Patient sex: M
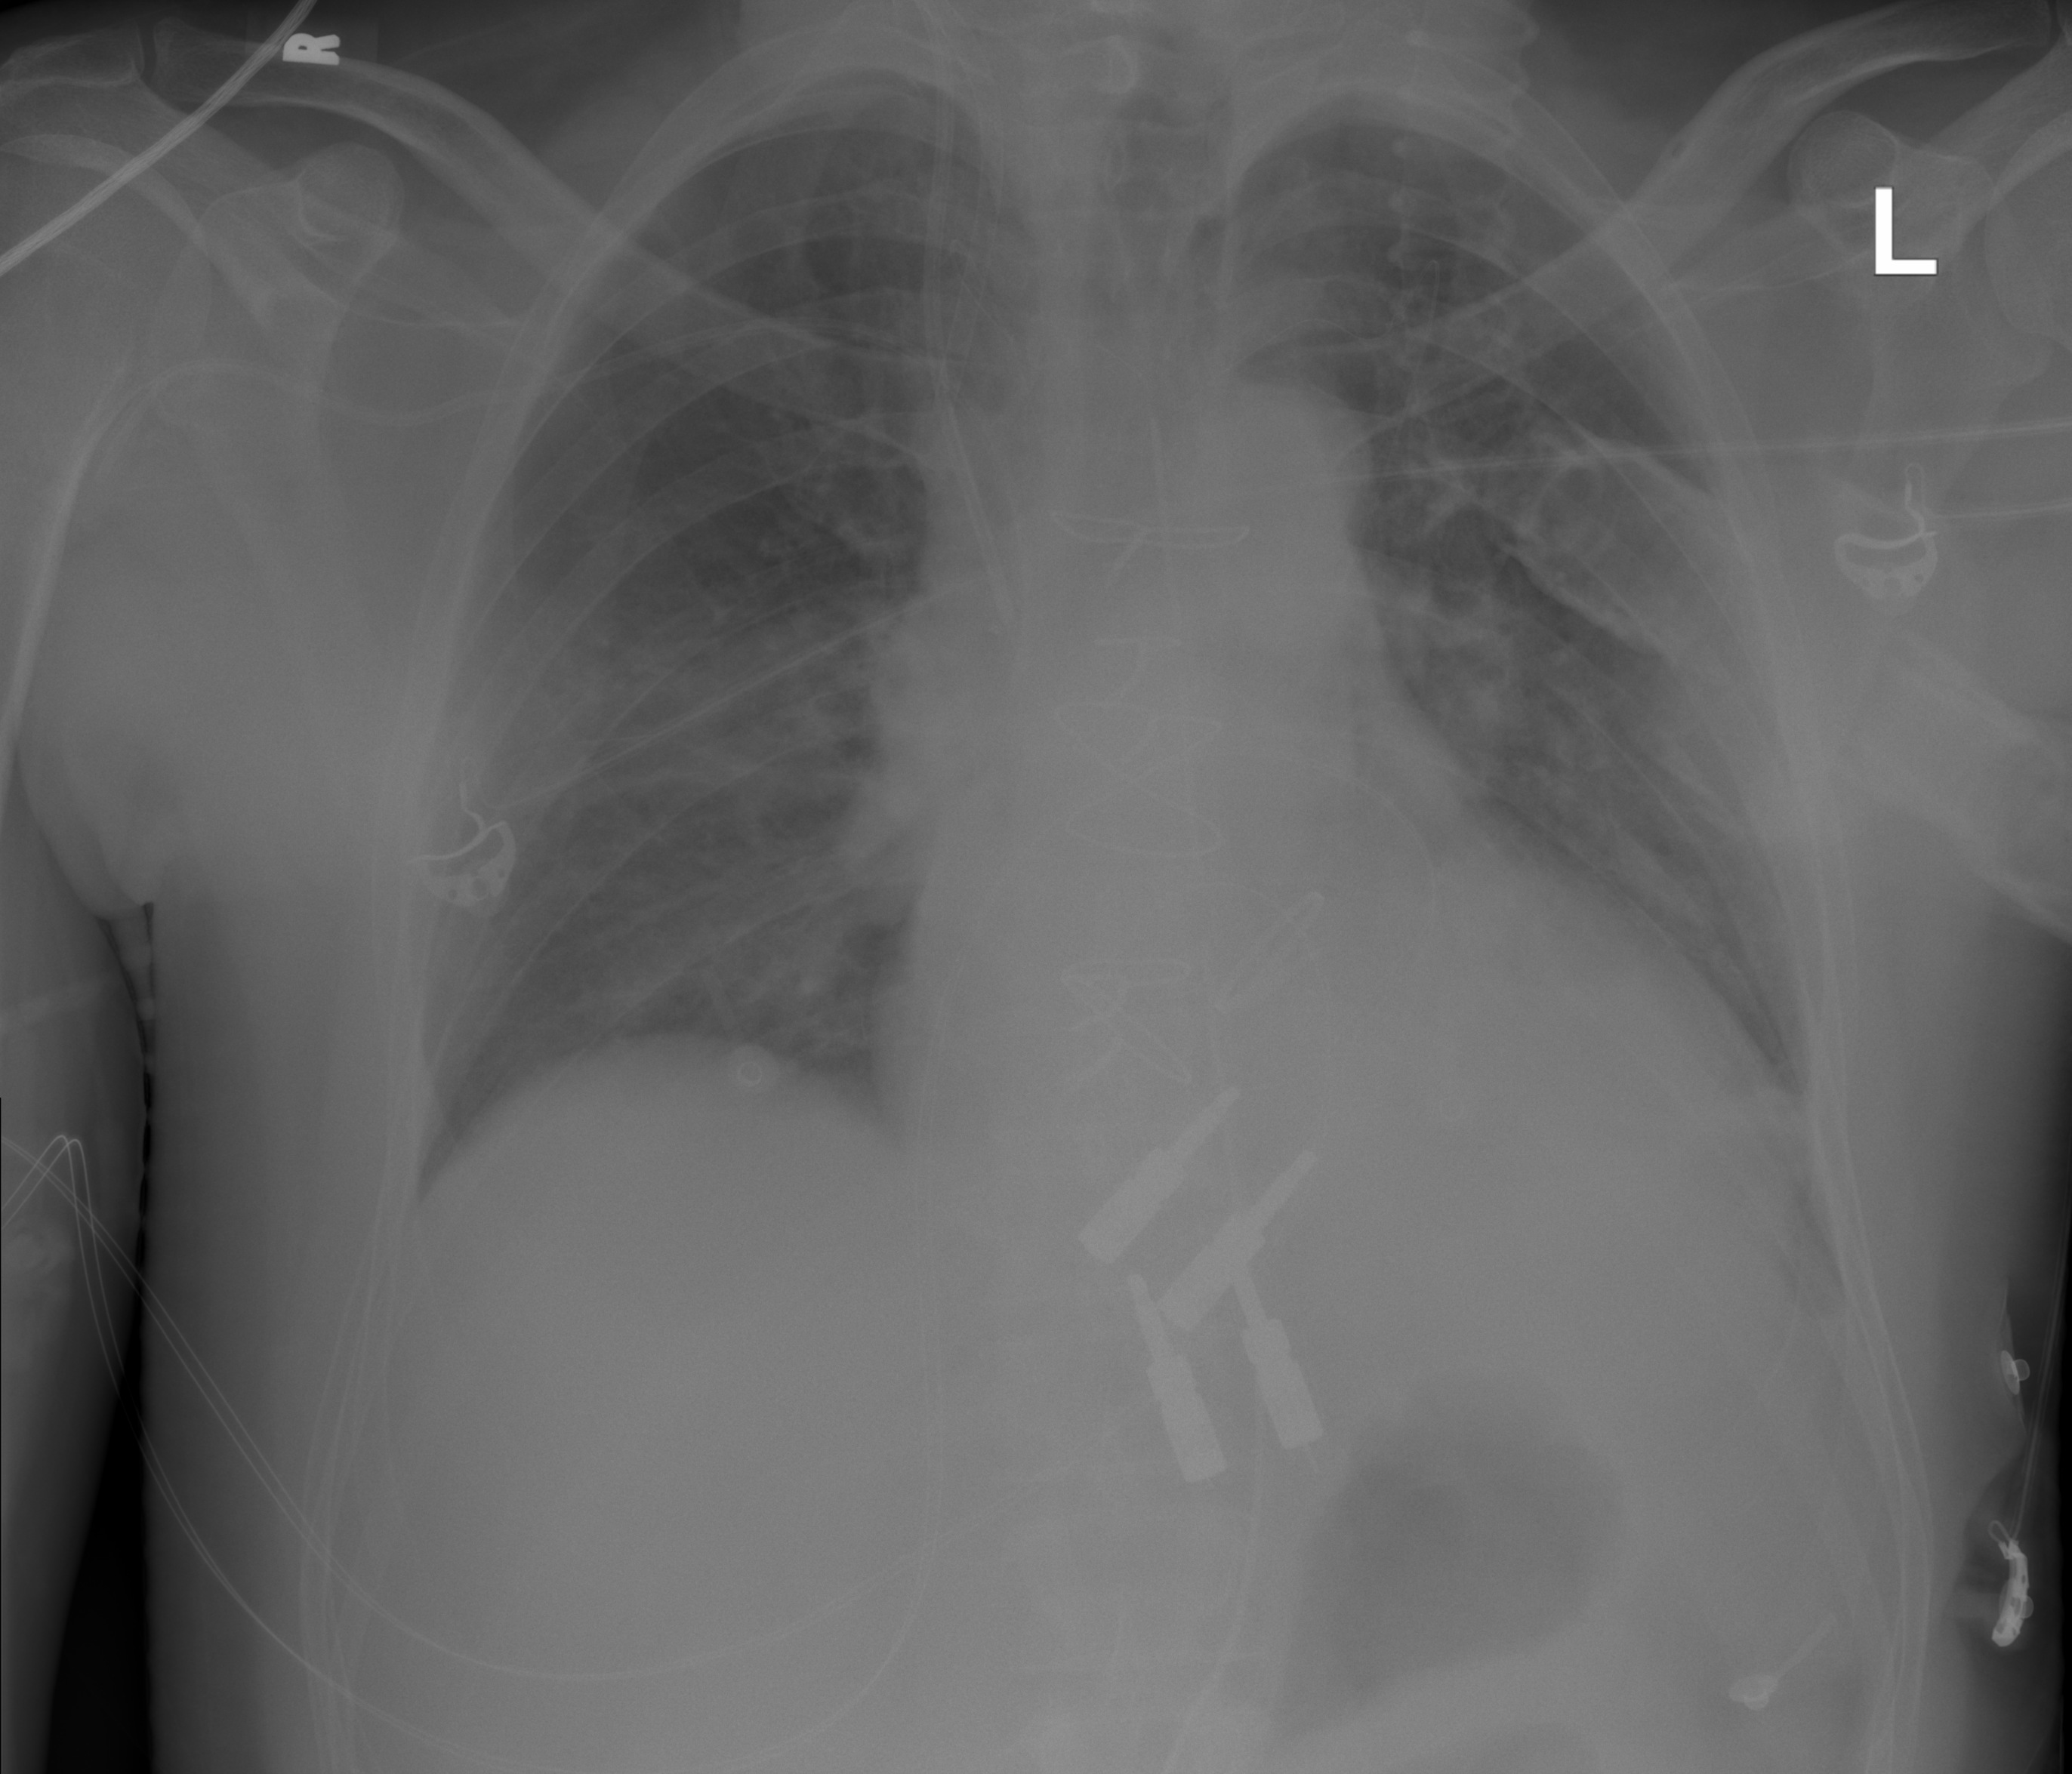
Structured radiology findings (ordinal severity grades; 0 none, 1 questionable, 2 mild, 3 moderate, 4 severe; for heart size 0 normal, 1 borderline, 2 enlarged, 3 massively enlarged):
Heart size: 2
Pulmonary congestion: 1
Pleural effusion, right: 0
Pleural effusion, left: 1
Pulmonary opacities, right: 0
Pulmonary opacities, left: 0
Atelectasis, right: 0
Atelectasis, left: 0